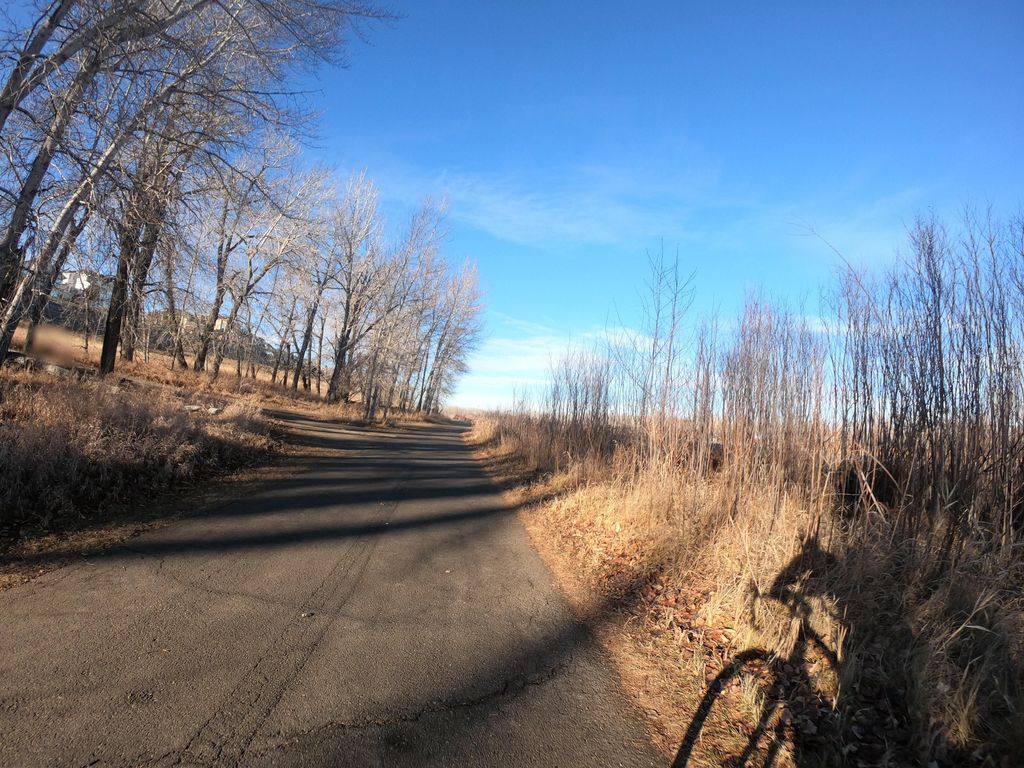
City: calgary